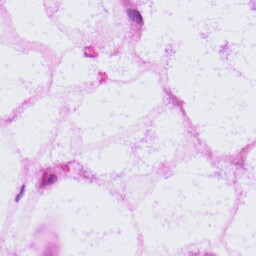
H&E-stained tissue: LymphNode